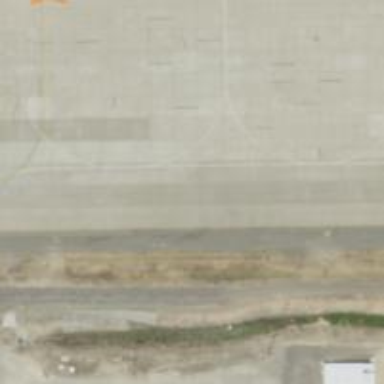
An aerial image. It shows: View of taxiway at the airport.